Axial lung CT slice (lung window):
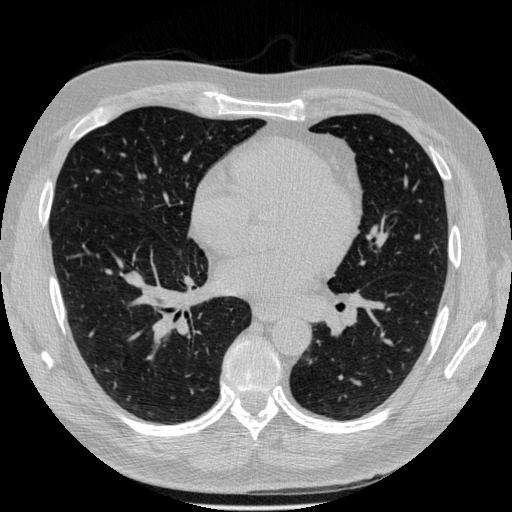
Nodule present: no